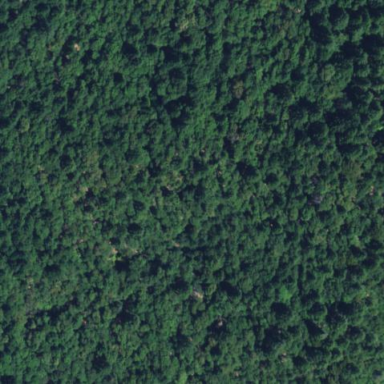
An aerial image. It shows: Forest area.